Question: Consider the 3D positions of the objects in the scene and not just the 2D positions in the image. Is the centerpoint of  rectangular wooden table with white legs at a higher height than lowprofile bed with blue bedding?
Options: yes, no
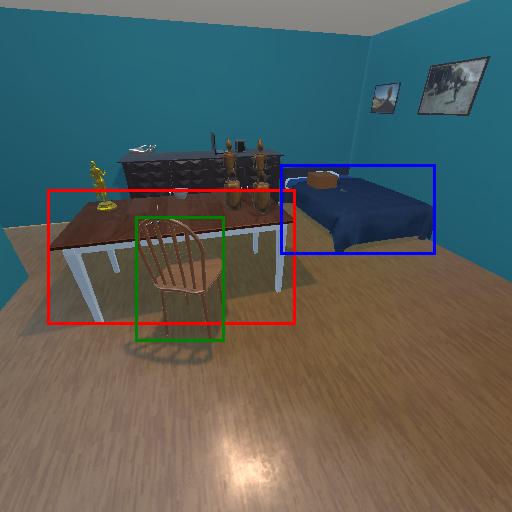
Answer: yes